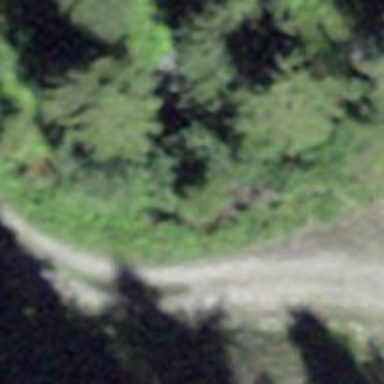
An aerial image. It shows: Culvert tunnel.